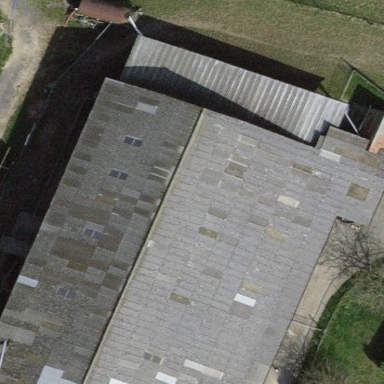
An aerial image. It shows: Farm auxiliary building.